Field crop: tomato
Growth stage: 2
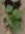
Species: solanum